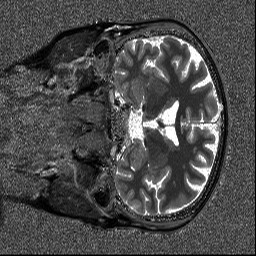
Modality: T1map
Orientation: coronal
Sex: female